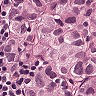
Metastatic tissue present: yes